Field crop: maize
Growth stage: 2
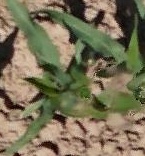
Species: maize